Field crop: maize
Growth stage: 2
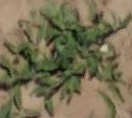
Species: atriplex